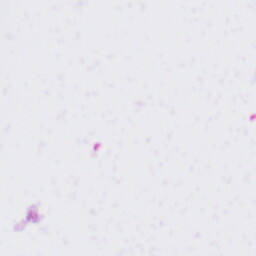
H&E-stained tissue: Liver